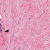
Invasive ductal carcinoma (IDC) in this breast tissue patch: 0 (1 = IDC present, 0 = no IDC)